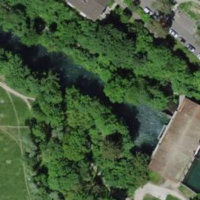
EUNIS habitat code: 53
Species observed at this site:
Acer campestre